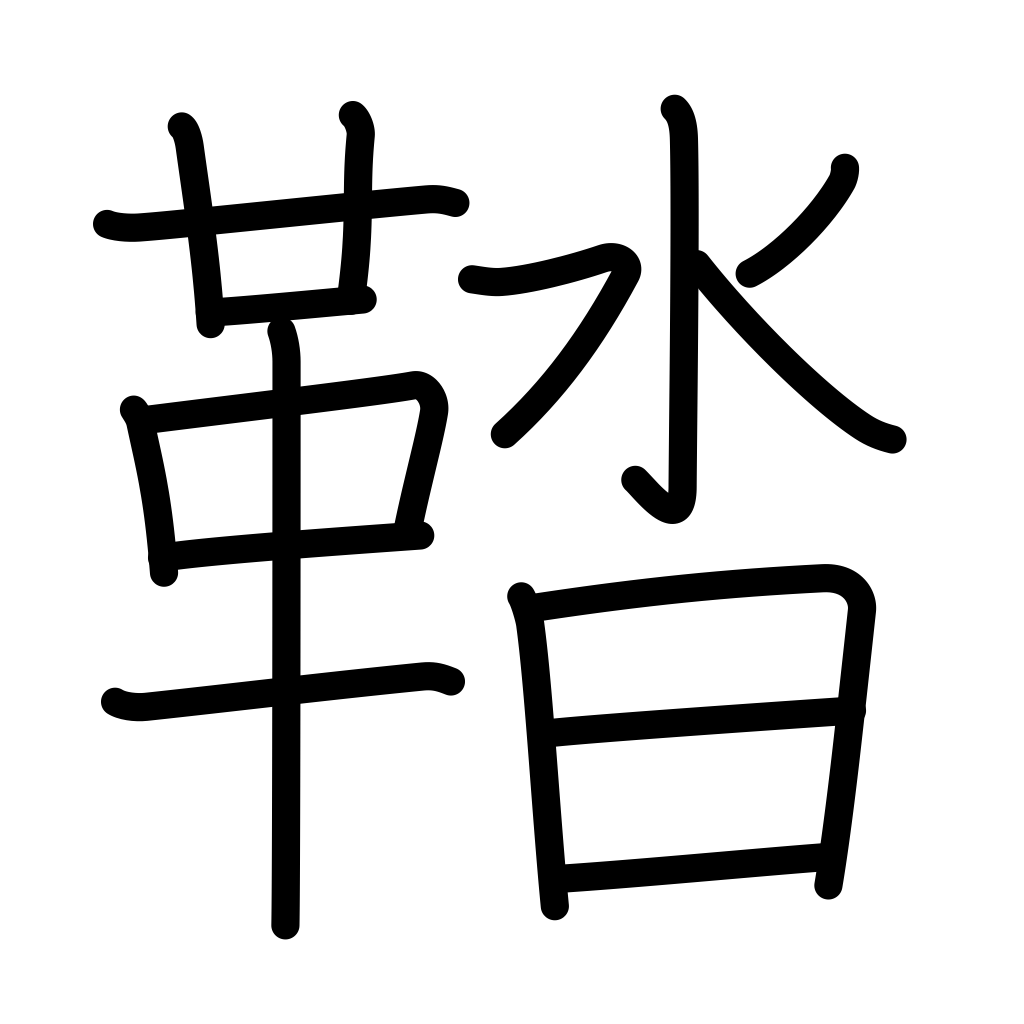
Meaning: shoes, boots